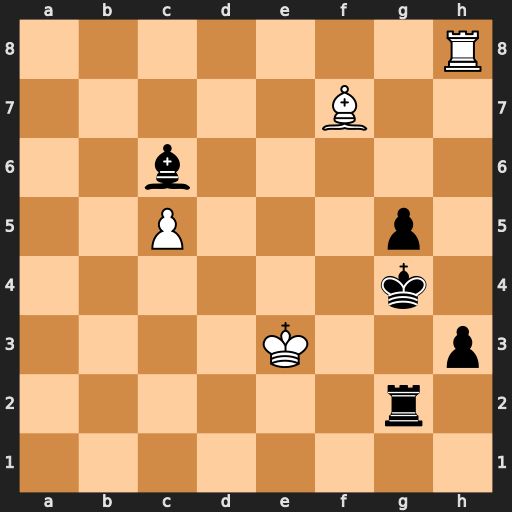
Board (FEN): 7R/5B2/2b5/2P3p1/6k1/4K2p/6r1/8
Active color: w
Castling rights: -
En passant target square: -
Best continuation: Be6+ Kg3 Rxh3#